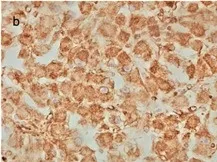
The histological examination of the tumor revealed a borderline adrenocortical oncocytoma. Macroscopically, the tumor was a descriptive almost circular lesion, surrounded by a fibrous capsule. Its size was 9.4 x 8.5 x 7.3 cm, and it weighted 113 g. Immunohistochemical tests revealed that the tumor cells were positive for vimentin (b, x40), CD56, Melan A, S-100, and synaptophysin.
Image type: pathology (immunostaining)